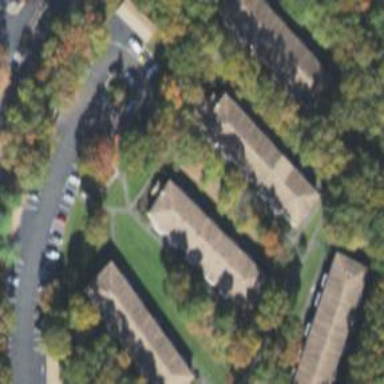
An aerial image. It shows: View of apartment building.